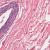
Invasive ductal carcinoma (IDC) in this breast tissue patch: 0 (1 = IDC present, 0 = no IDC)